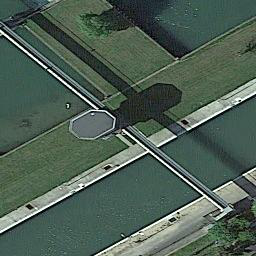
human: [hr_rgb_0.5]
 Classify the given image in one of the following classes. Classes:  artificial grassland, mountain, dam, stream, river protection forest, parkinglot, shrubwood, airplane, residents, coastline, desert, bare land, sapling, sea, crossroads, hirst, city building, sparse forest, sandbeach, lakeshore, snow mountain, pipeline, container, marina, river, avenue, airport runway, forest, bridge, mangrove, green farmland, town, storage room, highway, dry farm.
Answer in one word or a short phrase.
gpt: dam